Question: I need to capture the date and time in this format: "01/01/11 4:45 PM"
Can someone guide me on how to format in this dialog window or is there another method?
Many thanks.
Erik

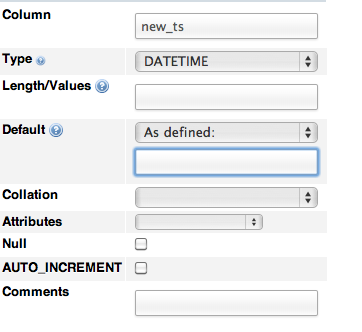
Answer: '''
SELECT DATE_FORMAT(new_ts, "%m/%d/%y %l:%i %p")
'''